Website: apple
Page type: address-validator
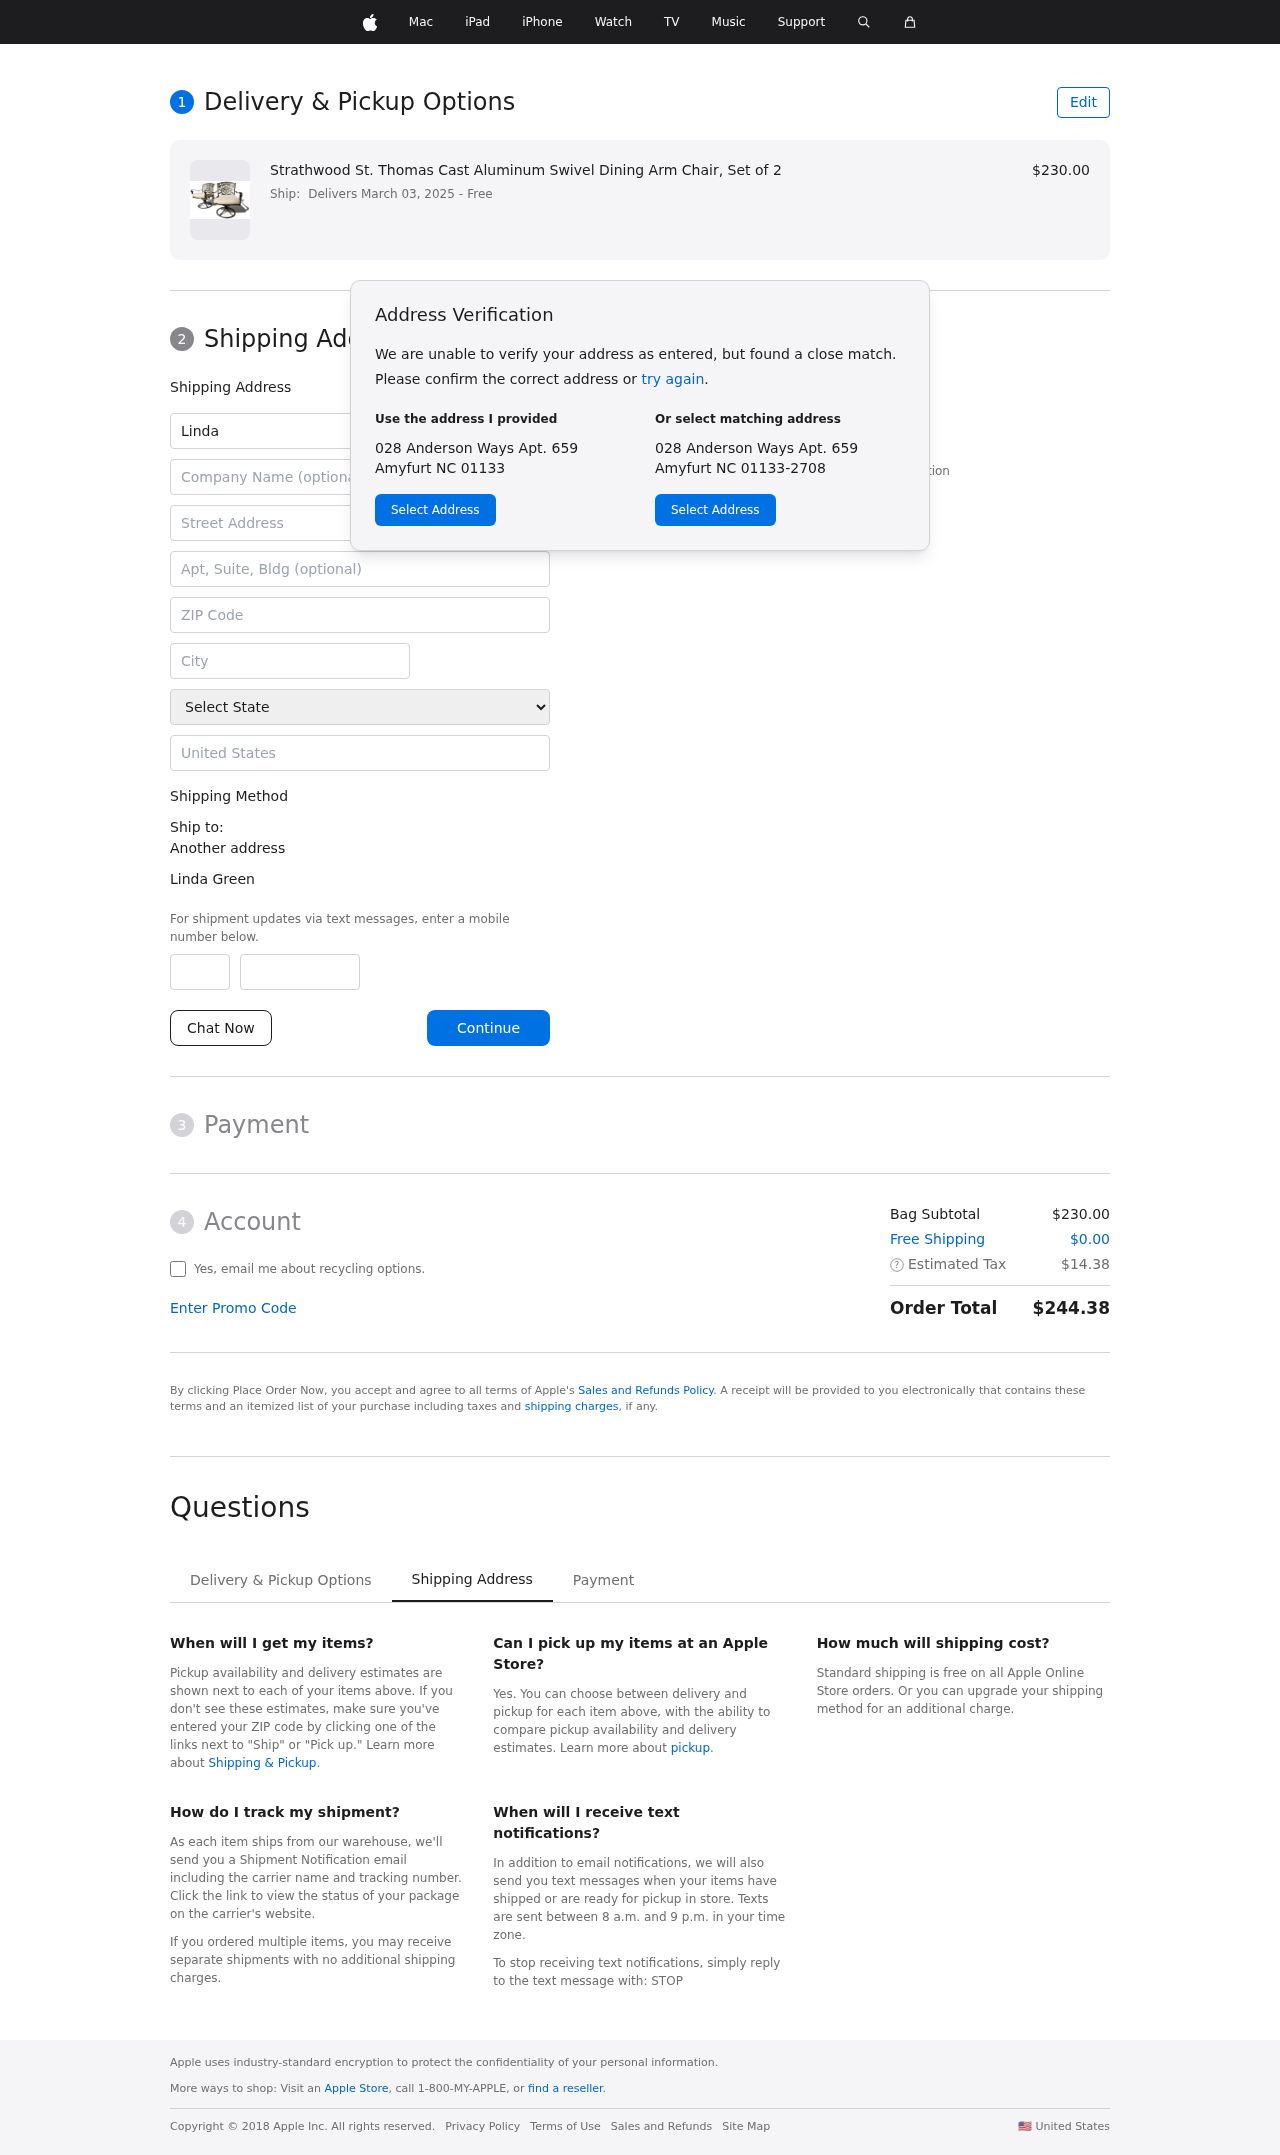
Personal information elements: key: PII_CITY
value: Amyfurt
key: PII_COUNTRY
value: United States
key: PII_FIRSTNAME
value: Linda
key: PII_FULLNAME
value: Linda Green
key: PII_LASTNAME
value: Green
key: PII_PHONE_AREA
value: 622
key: PII_PHONE_SUFFIX
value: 6405
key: PII_POSTCODE
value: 01133
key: PII_STATE
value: North Carolina
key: PII_STREET
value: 028 Anderson Ways Apt. 659
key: PII_STREET2
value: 98840 Nguyen Street
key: PII_CITY_STATE_ZIP
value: Amyfurt NC 01133
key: PII_STATE_ABBR
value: NC
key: PII_POSTCODE_FULL
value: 01133
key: PII_POSTCODE_NUMERIC
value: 1133
Product elements: key: PRODUCT1_NAME
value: Strathwood St. Thomas Cast Aluminum Swivel Dining Arm Chair, Set of 2
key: PRODUCT1_PRICE
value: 230
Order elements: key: ORDER_DELIVERY_DATE
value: Delivers March 03, 2025
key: ORDER_SUBTOTAL
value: $230.00
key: ORDER_SHIPPING_COST
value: $0.00
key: ORDER_TAX
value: $14.38
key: ORDER_TOTAL
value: $244.38